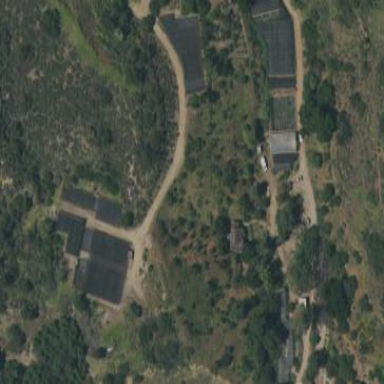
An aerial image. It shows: Plant nursery.